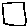
Label: square